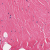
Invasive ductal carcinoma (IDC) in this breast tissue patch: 0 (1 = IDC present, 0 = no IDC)